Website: lowes
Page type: customer-info-address
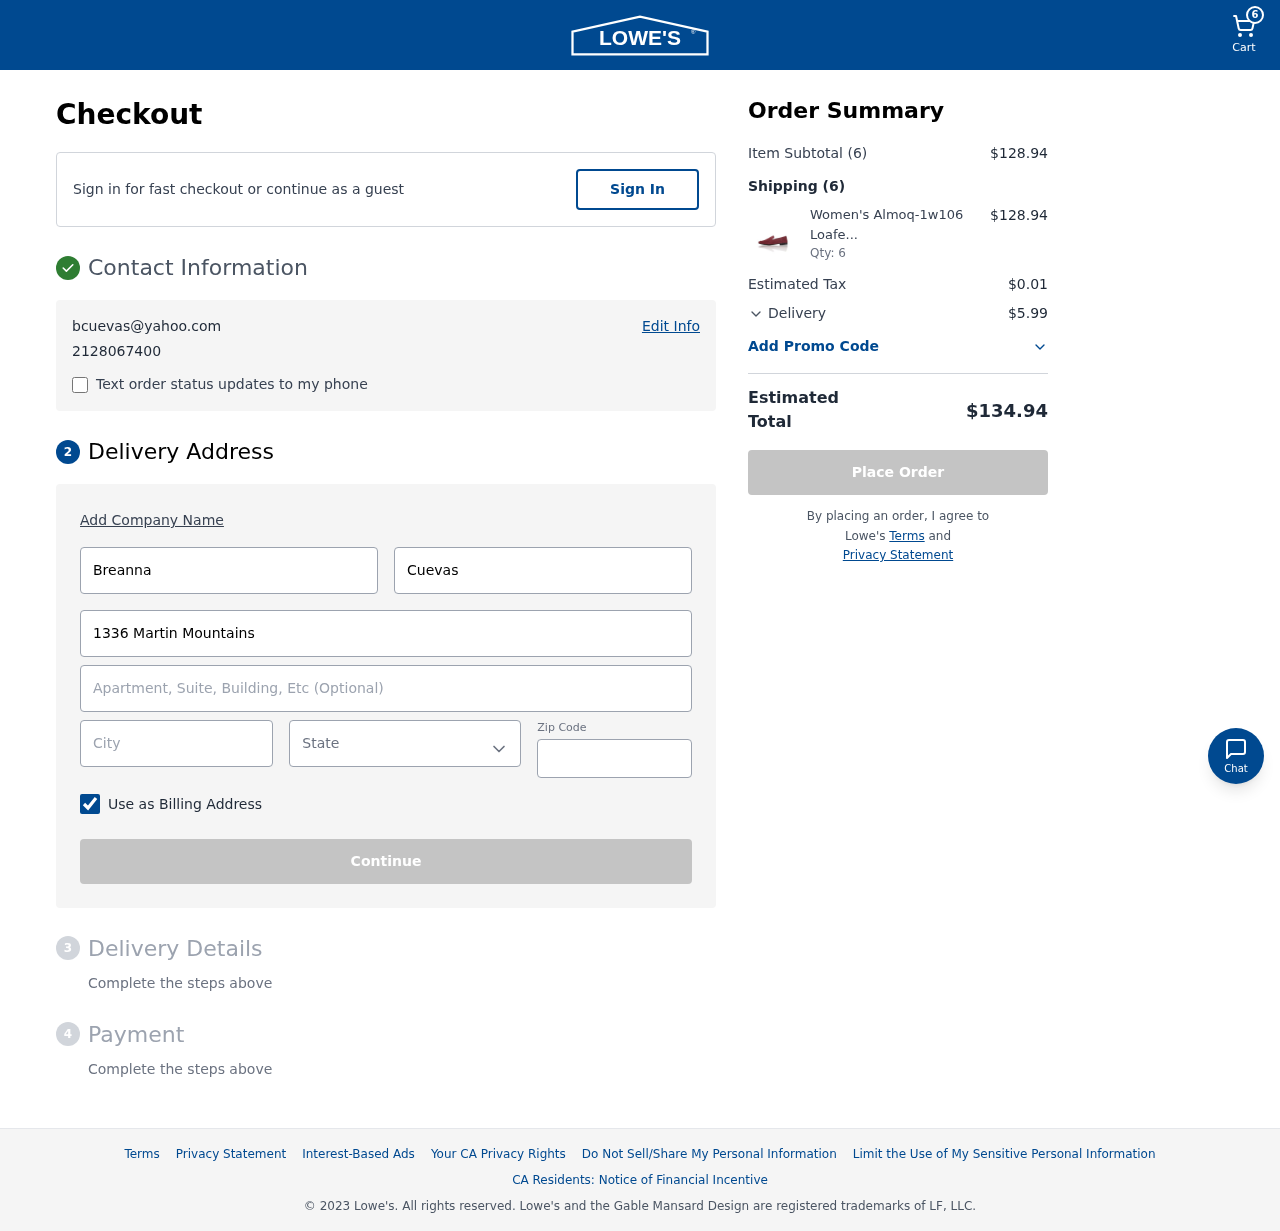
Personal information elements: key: PII_CITY
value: North Matthewfurt
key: PII_EMAIL
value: bcuevas@yahoo.com
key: PII_FIRSTNAME
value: Breanna
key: PII_LASTNAME
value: Cuevas
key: PII_PHONE
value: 2128067400
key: PII_POSTCODE
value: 62989
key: PII_STATE
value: FM
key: PII_STREET
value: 1336 Martin Mountains
Product elements: key: PRODUCT1_NAME
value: Women's Almoq-1w106 Loafers, Red Burgundy, 8 US
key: PRODUCT1_QUANTITY
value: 6
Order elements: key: ORDER_NUM_ITEMS
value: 6
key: ORDER_SUBTOTAL
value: $128.94
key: ORDER_NUM_ITEMS2
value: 6
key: ORDER_SUBTOTAL2
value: $128.94
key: ORDER_TAX
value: $0.01
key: ORDER_SHIPPING_COST
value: $5.99
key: ORDER_TOTAL
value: $134.94